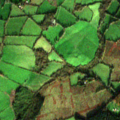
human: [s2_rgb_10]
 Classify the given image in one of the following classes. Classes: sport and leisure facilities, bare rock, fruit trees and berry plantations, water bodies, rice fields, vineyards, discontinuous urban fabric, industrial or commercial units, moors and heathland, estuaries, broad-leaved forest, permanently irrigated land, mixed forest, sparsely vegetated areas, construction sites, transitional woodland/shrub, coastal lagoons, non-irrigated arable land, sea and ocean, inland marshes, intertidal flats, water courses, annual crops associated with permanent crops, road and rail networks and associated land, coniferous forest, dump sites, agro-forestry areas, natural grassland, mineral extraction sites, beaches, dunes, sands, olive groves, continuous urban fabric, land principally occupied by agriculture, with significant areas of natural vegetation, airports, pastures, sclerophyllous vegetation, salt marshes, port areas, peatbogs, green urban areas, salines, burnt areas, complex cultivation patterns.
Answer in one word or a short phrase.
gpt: pastures, land principally occupied by agriculture, with significant areas of natural vegetation, coniferous forest, mixed forest